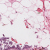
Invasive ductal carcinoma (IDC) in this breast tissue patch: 0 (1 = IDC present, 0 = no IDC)